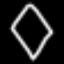
Label: diamond